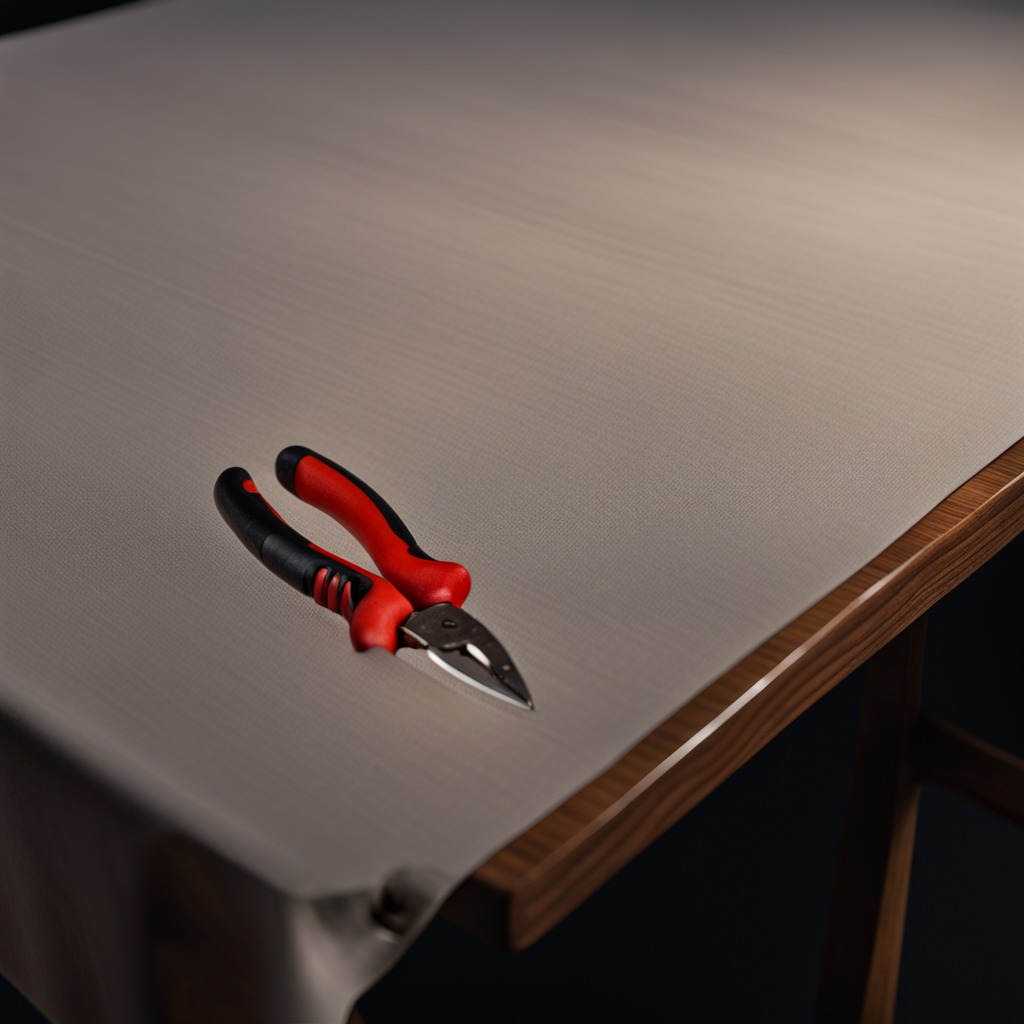
A plier is lying on a wooden table inside a workshop at night.